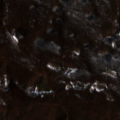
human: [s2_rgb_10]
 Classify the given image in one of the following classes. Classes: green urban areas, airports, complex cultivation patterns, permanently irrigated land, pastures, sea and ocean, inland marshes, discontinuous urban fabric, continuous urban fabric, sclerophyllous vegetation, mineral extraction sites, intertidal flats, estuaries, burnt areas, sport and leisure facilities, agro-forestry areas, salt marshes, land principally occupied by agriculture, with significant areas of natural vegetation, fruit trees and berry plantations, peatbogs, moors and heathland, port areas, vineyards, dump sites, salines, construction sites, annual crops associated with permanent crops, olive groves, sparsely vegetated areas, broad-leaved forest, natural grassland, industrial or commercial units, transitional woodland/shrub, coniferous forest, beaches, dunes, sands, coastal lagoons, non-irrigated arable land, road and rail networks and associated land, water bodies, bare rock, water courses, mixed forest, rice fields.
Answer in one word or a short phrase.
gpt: land principally occupied by agriculture, with significant areas of natural vegetation, broad-leaved forest